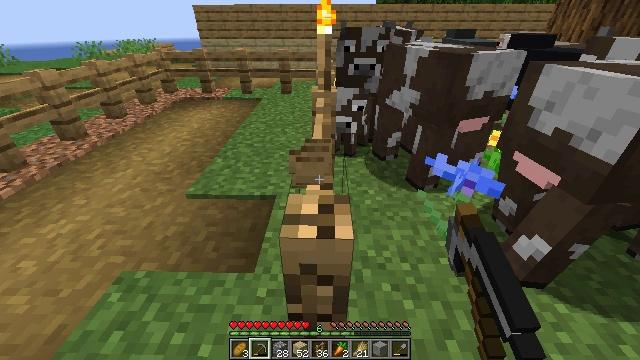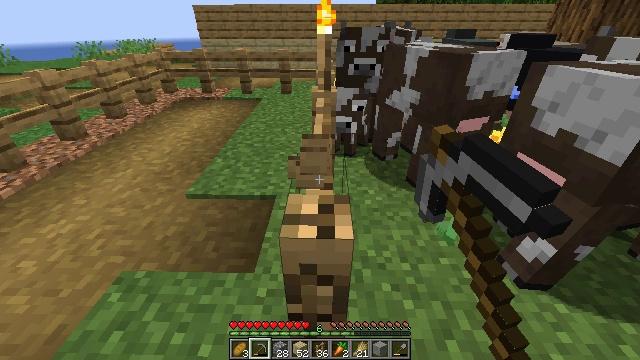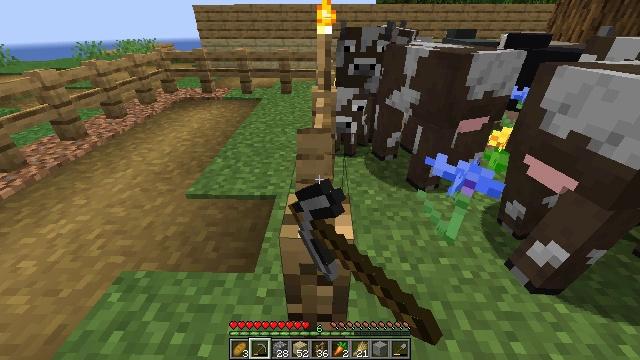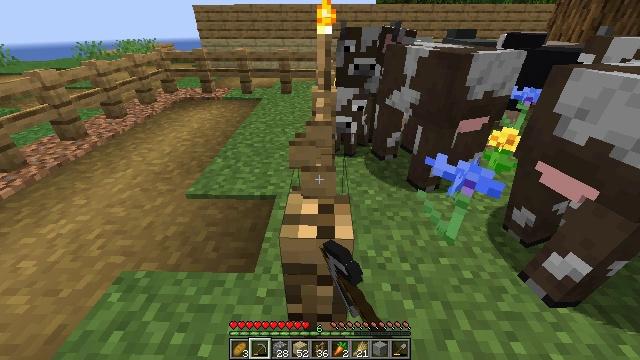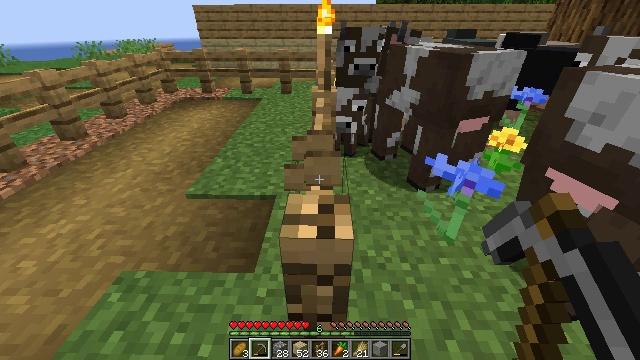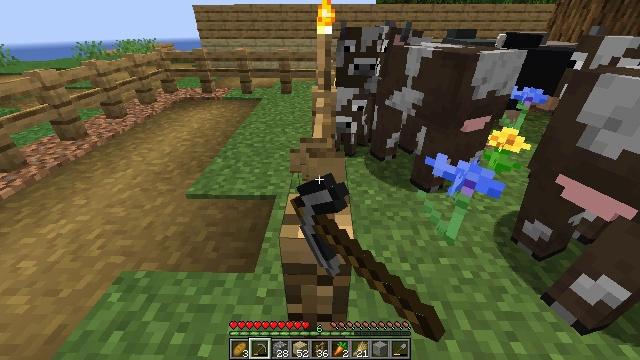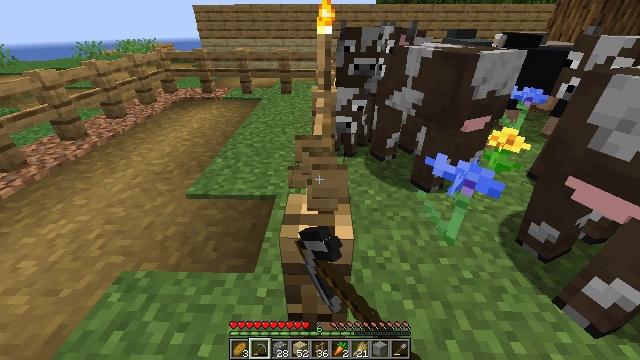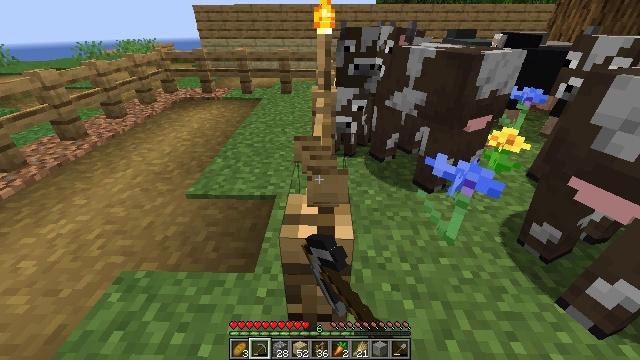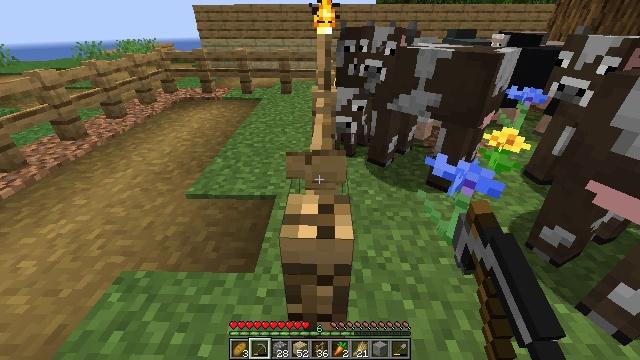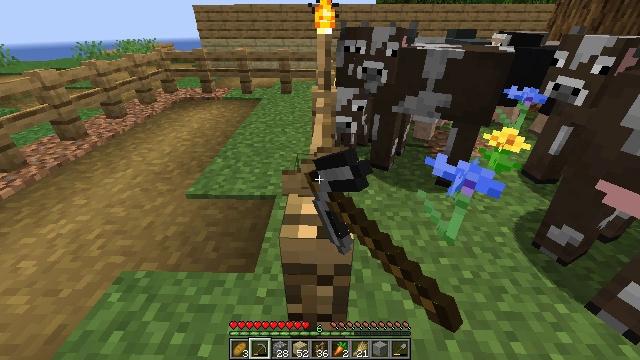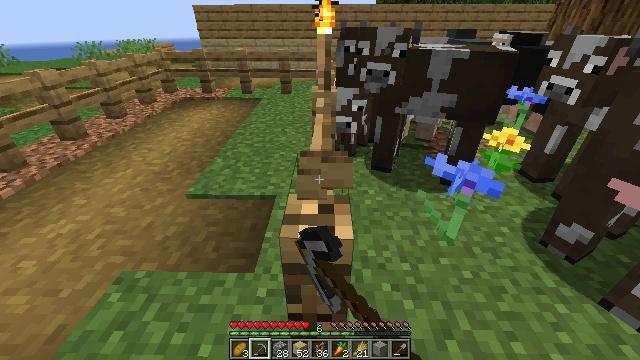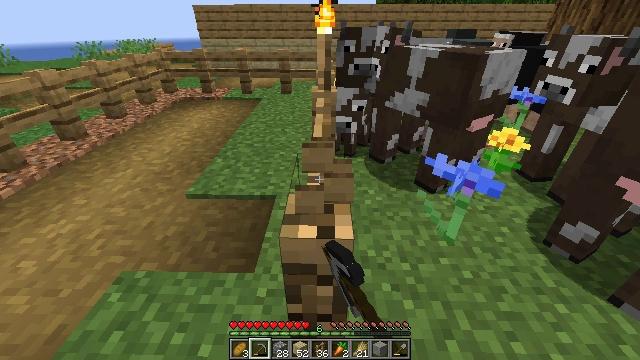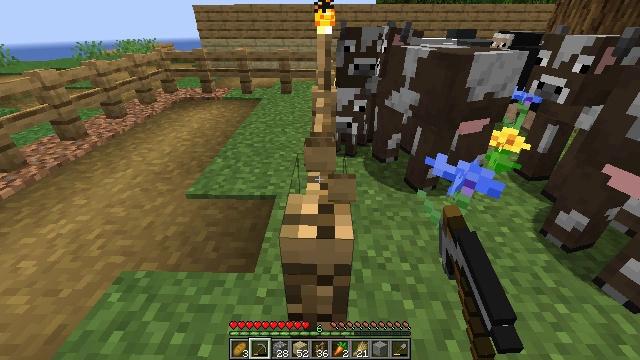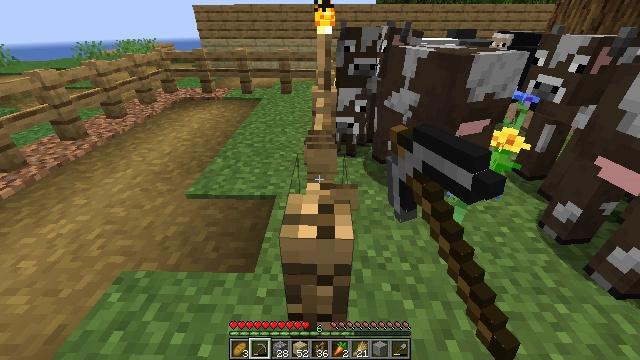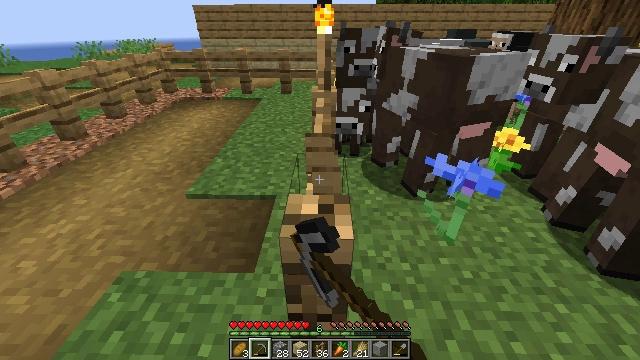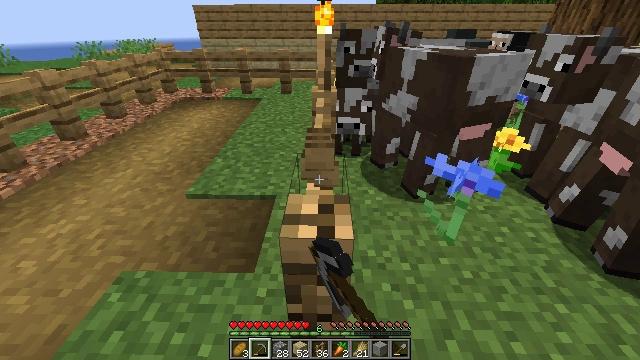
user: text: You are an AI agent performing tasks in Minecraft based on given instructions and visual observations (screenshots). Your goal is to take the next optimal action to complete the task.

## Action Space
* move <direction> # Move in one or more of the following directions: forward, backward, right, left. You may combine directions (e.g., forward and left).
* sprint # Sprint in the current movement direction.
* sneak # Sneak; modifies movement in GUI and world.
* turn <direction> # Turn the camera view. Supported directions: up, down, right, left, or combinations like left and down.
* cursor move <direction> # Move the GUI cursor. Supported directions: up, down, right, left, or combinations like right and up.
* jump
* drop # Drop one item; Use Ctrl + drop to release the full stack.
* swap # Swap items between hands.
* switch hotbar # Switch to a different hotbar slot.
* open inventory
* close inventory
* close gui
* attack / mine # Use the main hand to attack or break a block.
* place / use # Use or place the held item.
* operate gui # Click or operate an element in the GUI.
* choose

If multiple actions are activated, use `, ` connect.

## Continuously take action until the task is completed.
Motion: motion action
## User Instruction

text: Left-click to destroy the oak fence.
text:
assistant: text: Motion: attack / mine
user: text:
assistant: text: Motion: attack / mine
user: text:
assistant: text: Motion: attack / mine
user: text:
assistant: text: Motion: attack / mine
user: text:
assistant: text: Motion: attack / mine
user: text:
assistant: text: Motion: attack / mine
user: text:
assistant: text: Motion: attack / mine
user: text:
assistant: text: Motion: attack / mine
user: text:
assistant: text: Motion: attack / mine
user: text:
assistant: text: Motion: attack / mine
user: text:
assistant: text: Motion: attack / mine
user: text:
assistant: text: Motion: attack / mine
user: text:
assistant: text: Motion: attack / mine
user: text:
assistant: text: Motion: attack / mine
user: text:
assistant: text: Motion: attack / mine
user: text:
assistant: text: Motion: attack / mine
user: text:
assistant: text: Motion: attack / mine
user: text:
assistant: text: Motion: attack / mine
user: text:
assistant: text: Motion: attack / mine
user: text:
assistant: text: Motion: attack / mine
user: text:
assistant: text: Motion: attack / mine
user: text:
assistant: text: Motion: attack / mine
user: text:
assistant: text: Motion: attack / mine
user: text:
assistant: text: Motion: attack / mine
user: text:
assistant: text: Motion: attack / mine
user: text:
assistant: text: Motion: attack / mine
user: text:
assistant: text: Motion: attack / mine
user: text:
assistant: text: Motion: attack / mine
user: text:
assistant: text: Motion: attack / mine
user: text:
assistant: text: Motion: attack / mine